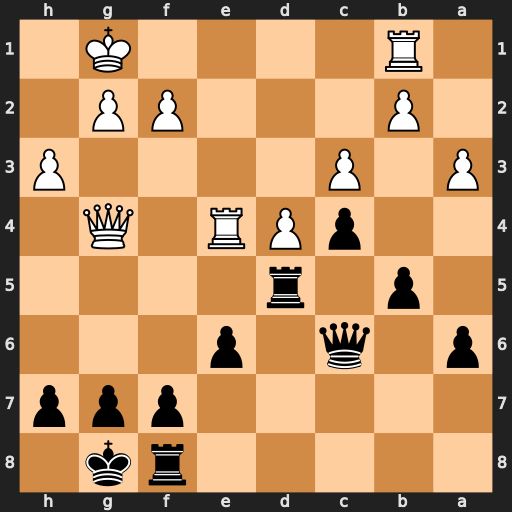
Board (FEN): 5rk1/5ppp/p1q1p3/1p1r4/2pPR1Q1/P1P4P/1P3PP1/1R4K1
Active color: b
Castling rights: -
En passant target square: -
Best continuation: f5 Rxe6 Qxe6